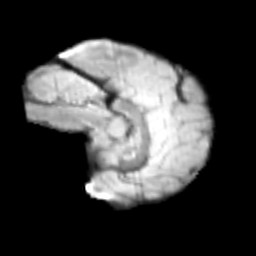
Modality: T2w
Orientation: sagittal
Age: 11
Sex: male
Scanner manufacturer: siemens
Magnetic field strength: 3 T
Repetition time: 3.8 s
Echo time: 0.07 s